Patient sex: M
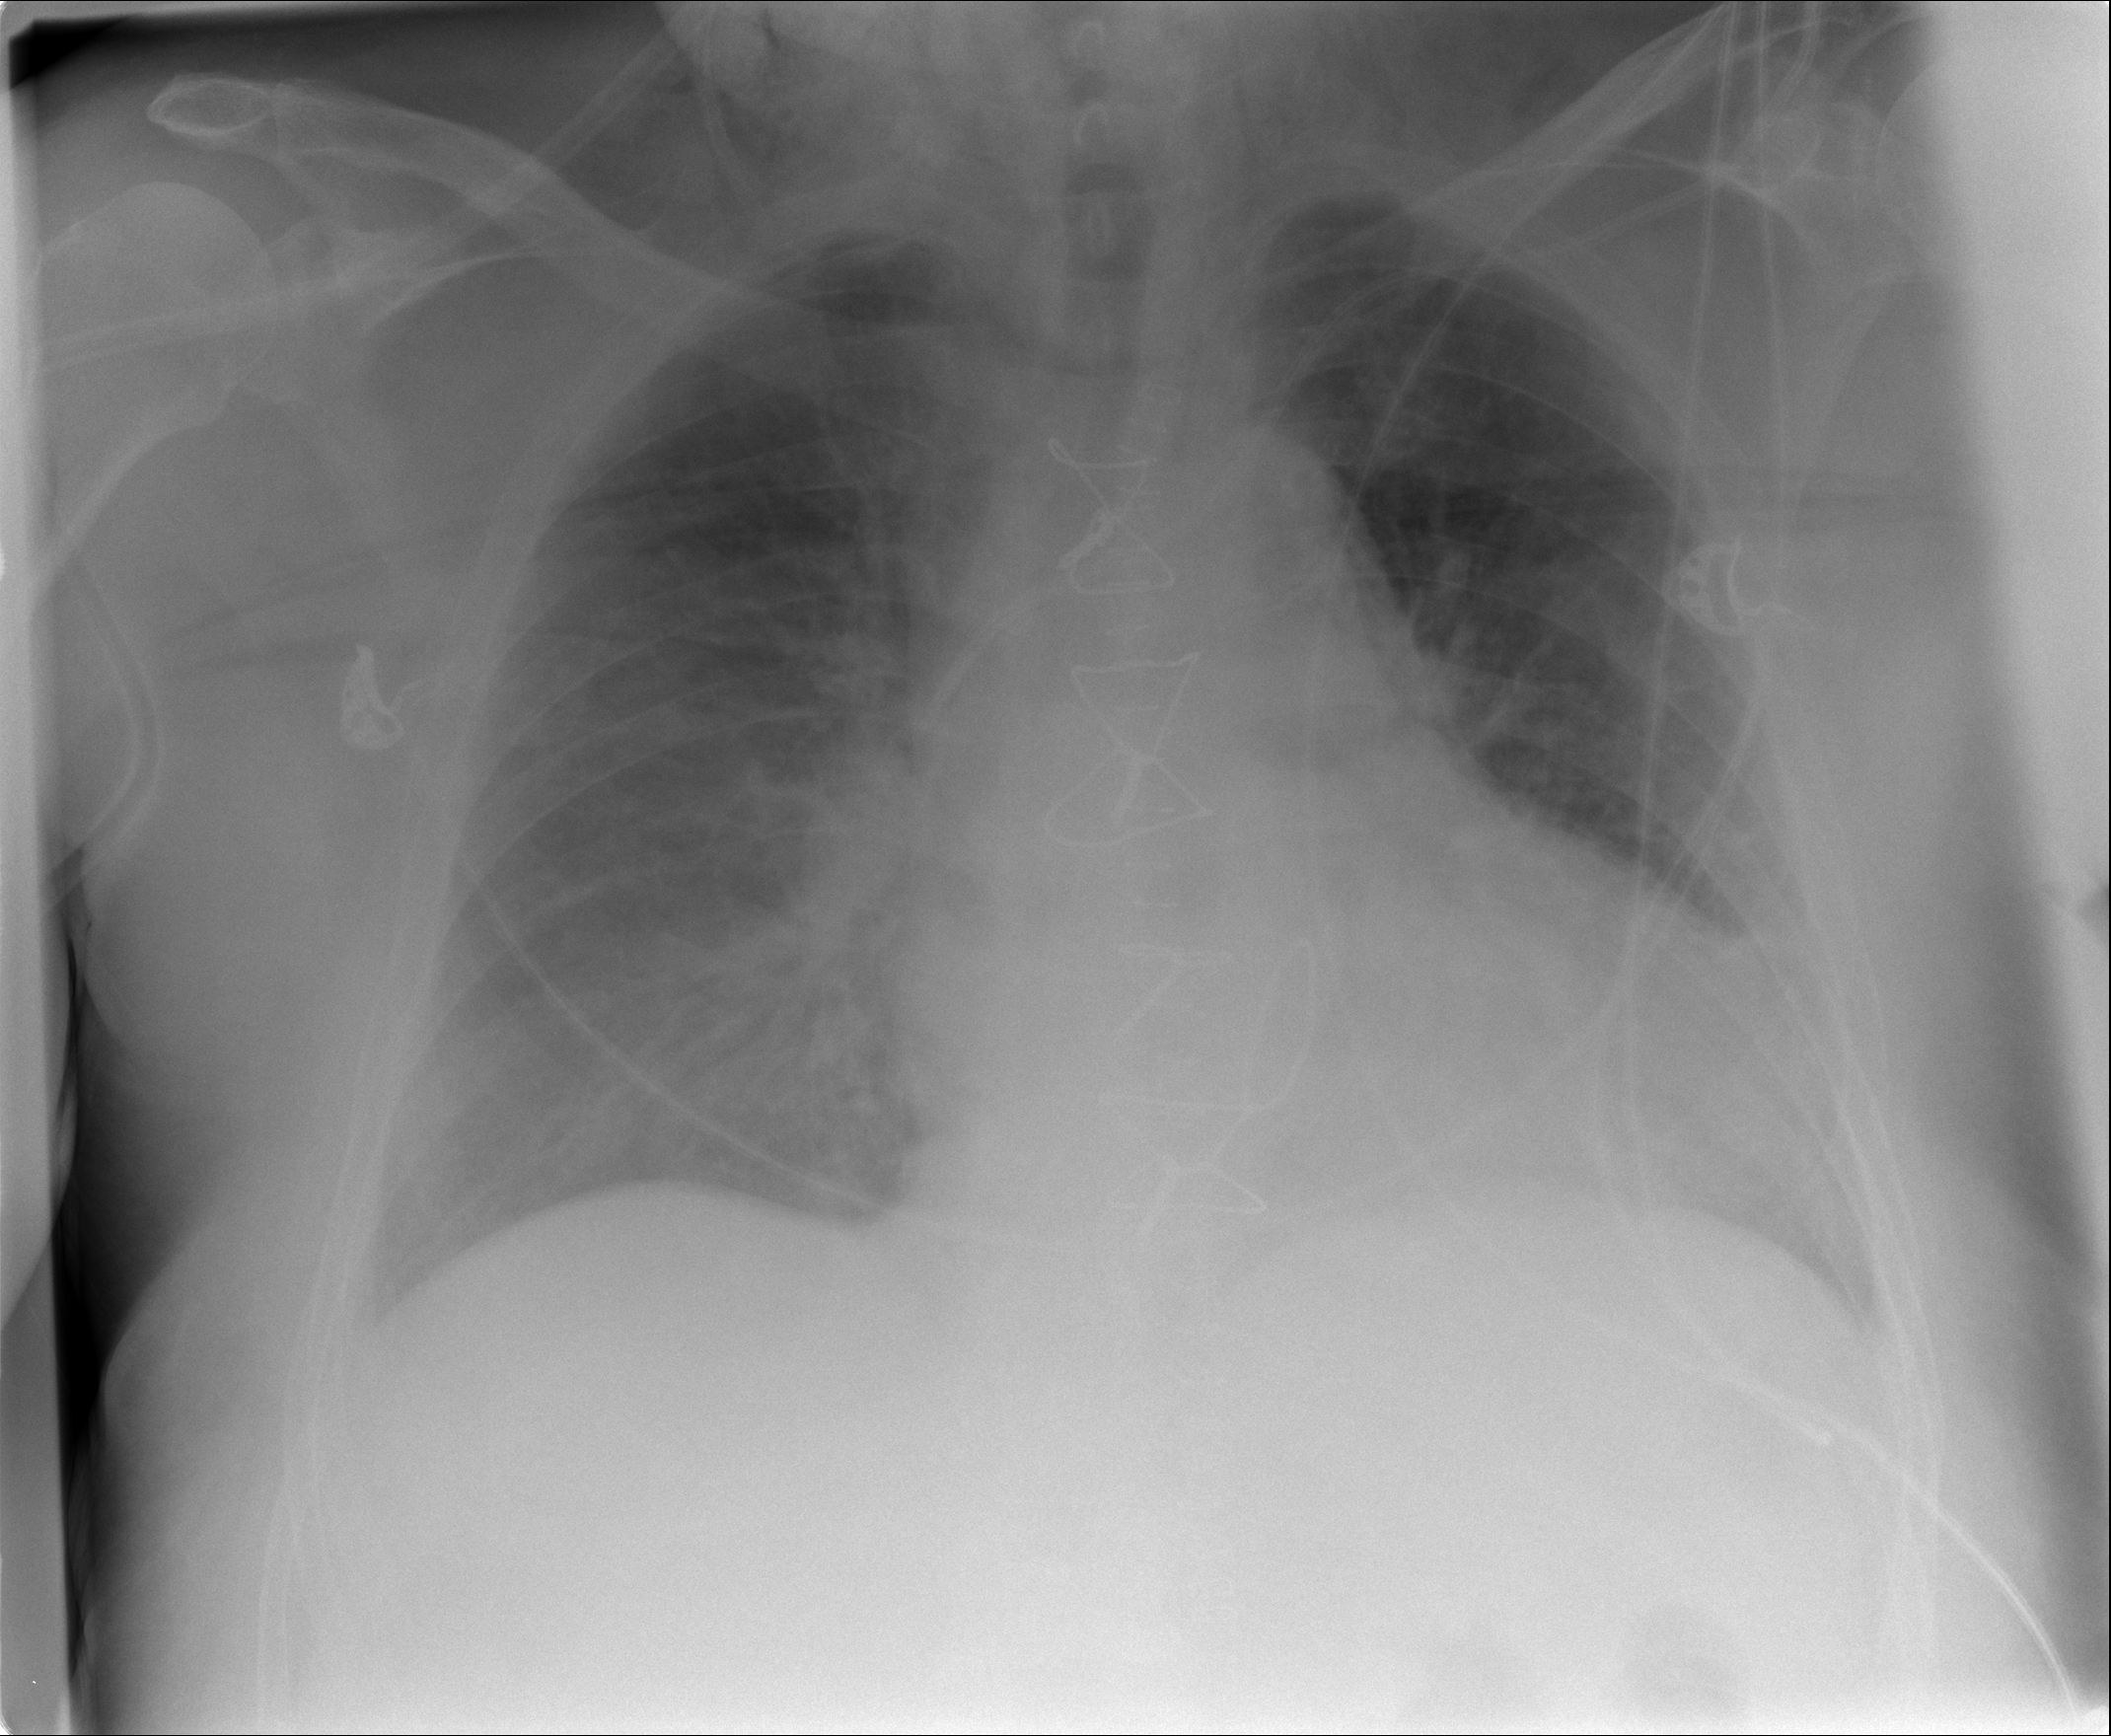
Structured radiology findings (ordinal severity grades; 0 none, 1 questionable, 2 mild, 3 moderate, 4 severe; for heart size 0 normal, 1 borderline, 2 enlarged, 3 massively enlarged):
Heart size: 2
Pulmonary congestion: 3
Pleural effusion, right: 1
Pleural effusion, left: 2
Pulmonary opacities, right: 1
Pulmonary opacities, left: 1
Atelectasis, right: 2
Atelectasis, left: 2